Question: I have a problem using the bar-header component of the ionic-framework. I always have a padding-top of a few pixels (see screenshot). I'm using the cordova plugin 'org.apache.cordova.statusbar' to hide the status bar like this:
'''
if(window.StatusBar) {
StatusBar.hide();
StatusBar.overlaysWebView(false);
}
'''
Any help will be highly appreciated.

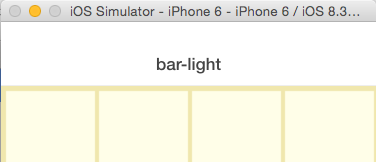
Answer: If you installed the plugin correctly it should be enough to just call
'''
ionic.Platform.fullScreen();
'''
right after you hide the statusbar.
This should probably remove the space at top of your app.